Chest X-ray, PA view. Patient: 48 years old, sex F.
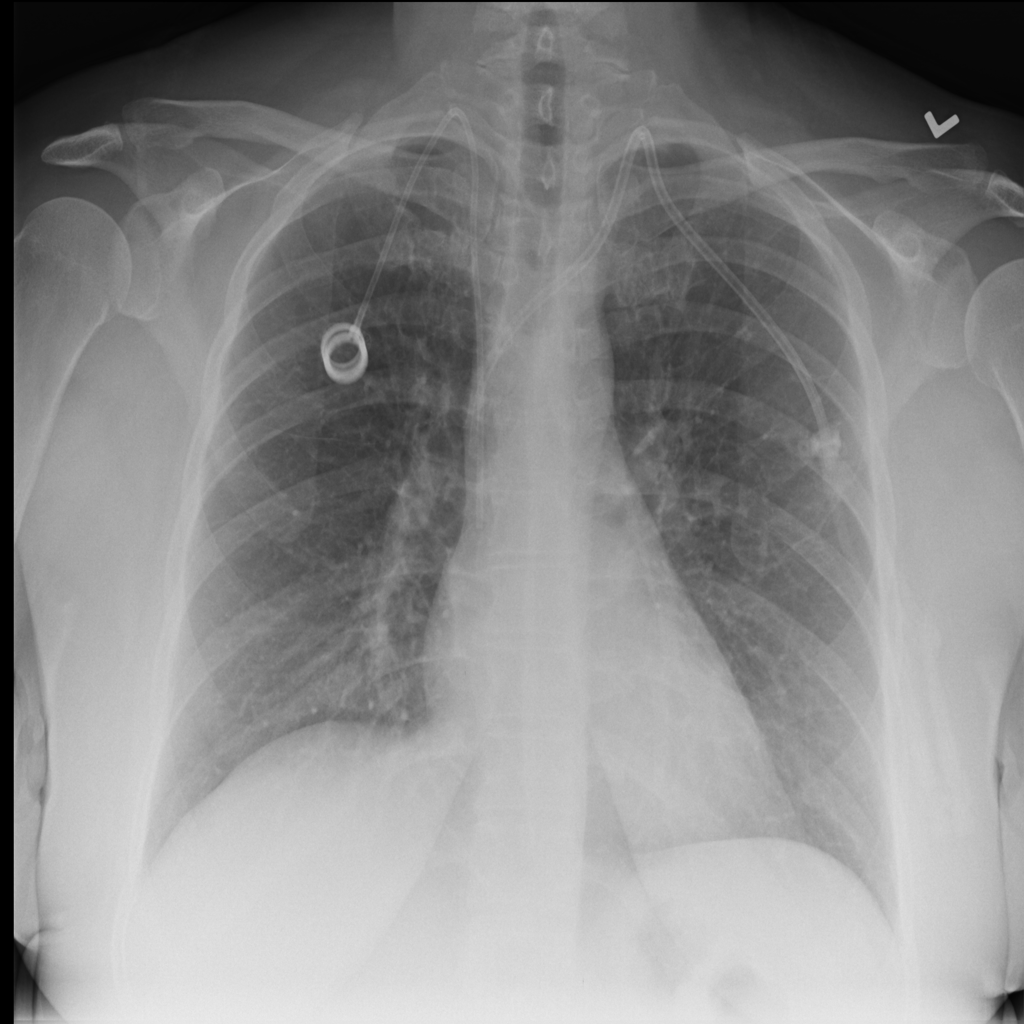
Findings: Nodule